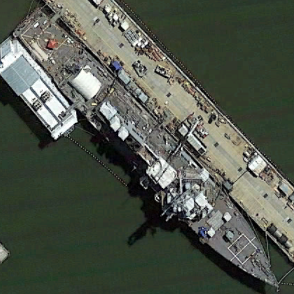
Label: destroyer